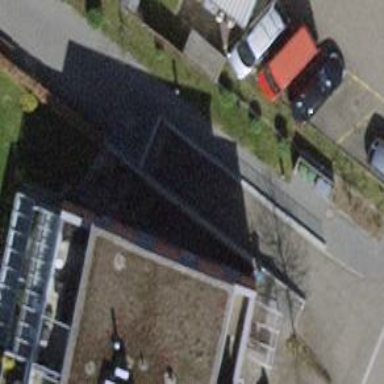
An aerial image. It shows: Parking entrance.